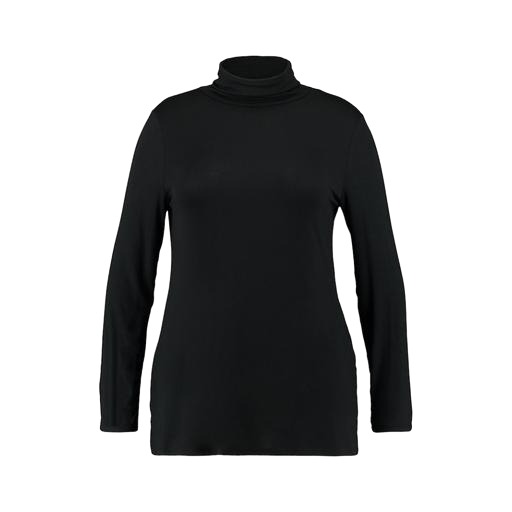
black plus size turtleneck, black polo-neck top, high-neck top, white background